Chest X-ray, PA view. Patient: 56 years old, sex F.
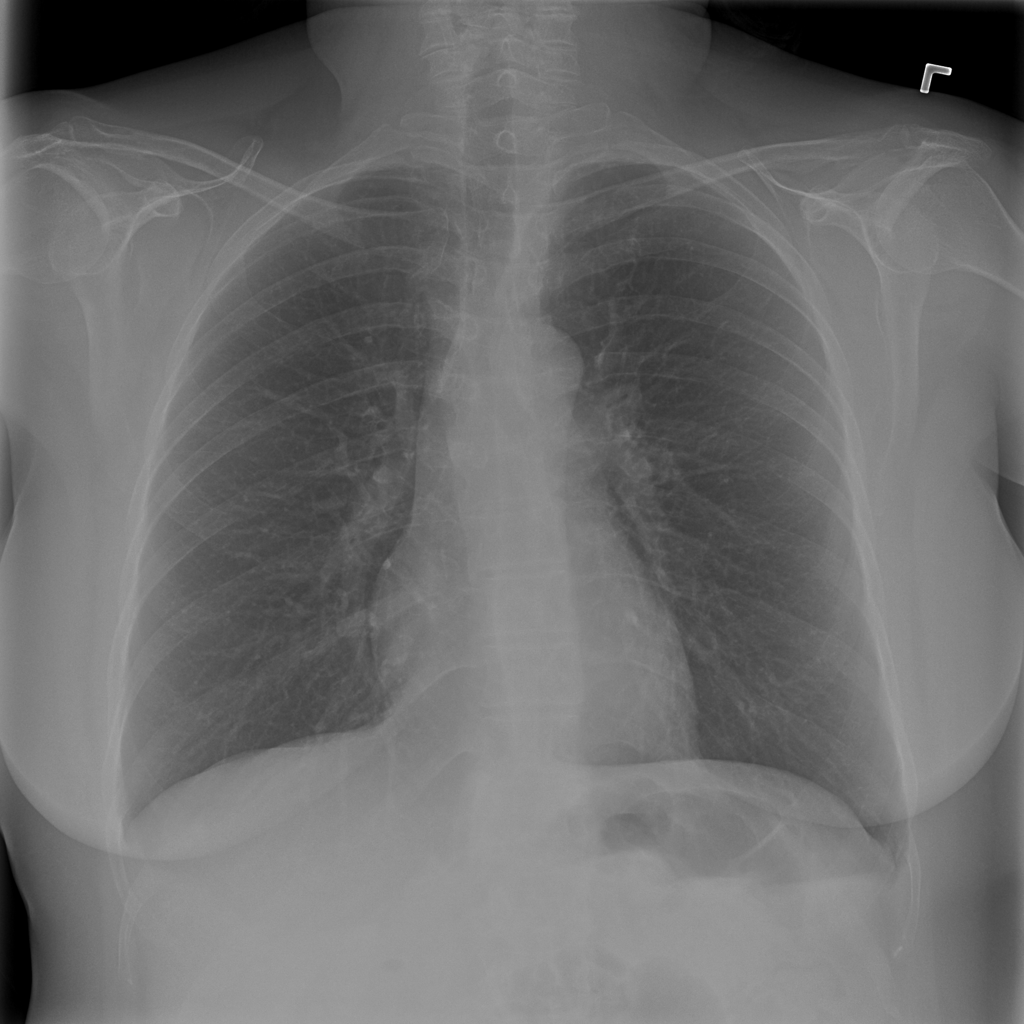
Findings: No Finding